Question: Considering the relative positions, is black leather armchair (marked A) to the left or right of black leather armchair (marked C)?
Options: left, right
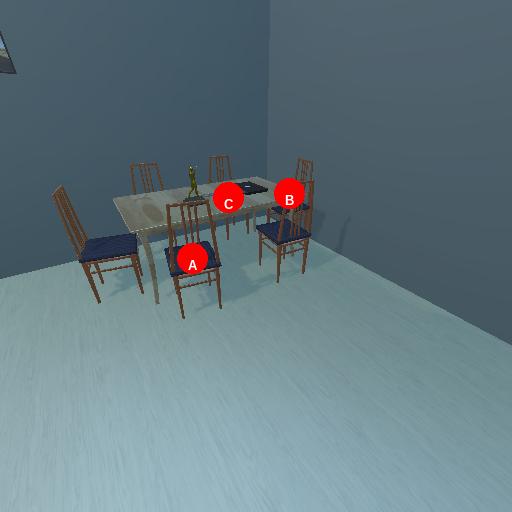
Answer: left